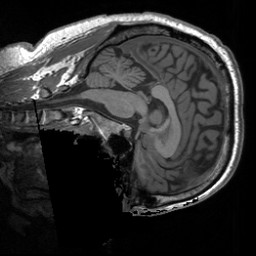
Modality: T1w
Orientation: sagittal
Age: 42
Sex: male
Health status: healthy
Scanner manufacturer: siemens
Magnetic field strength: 3 T
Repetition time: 1.9 s
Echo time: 0.00252 s